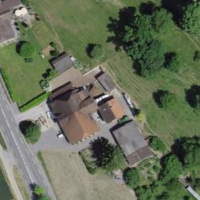
EUNIS habitat code: 52
Species observed at this site:
Lapsana communis